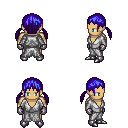
a pixel art fantasy rpg character, male body template, human, tanned skin, white robe, gold greaves, blue twin-tailed hairstyle, metal gloves, metal boots, four views (front, back, left, right), 2x2 character sprite sheet, small pixel art, hard edges, no anti-aliasing